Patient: sex M, age 64
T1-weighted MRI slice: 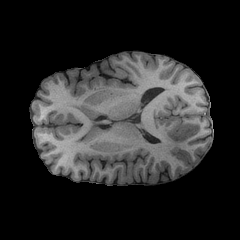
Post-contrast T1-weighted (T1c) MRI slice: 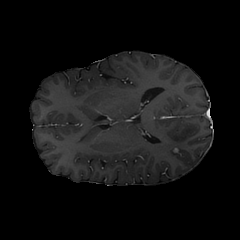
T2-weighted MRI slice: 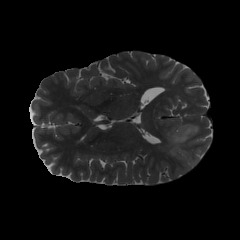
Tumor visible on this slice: yes
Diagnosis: Glioblastoma, IDH-wildtype
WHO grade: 4